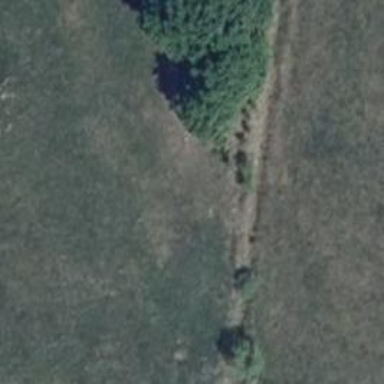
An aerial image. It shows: Hunting stand.